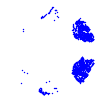
Particle: pion